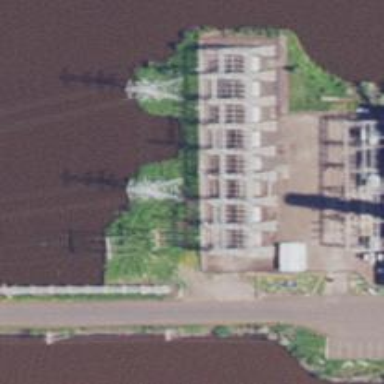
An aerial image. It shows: Lattice structure tower used for power distribution.